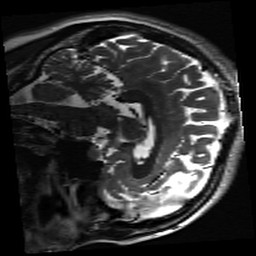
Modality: inplaneT2
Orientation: sagittal